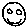
Label: smiley face